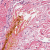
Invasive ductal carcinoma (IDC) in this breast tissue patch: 0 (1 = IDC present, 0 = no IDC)